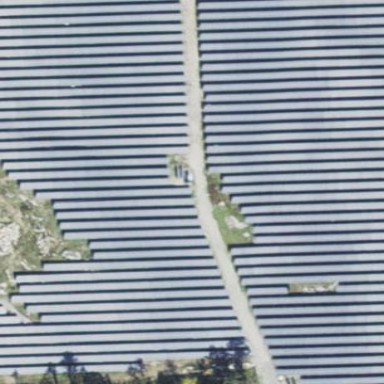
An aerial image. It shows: Solar power plant with photovoltaic technology. The plant produces electricity and is surrounded by fence.